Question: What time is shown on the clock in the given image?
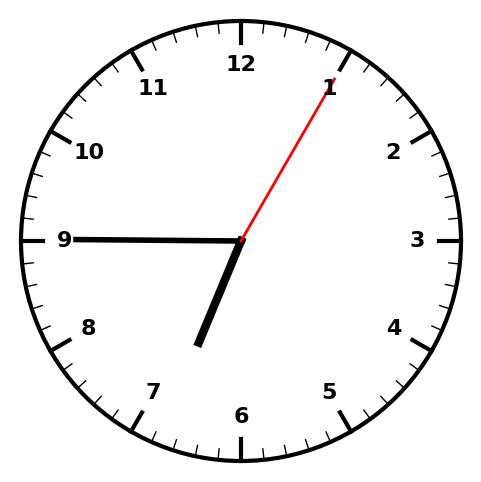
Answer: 06:45:05